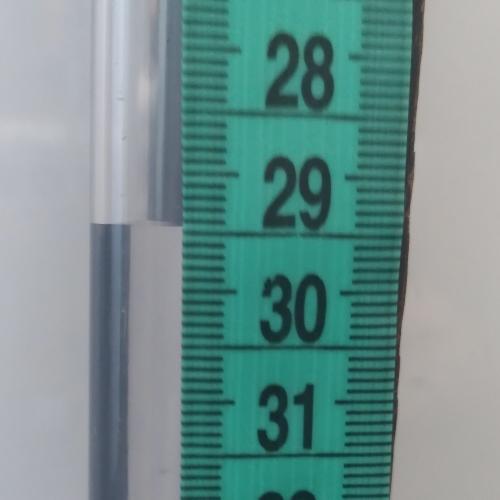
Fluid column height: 29.5 cm